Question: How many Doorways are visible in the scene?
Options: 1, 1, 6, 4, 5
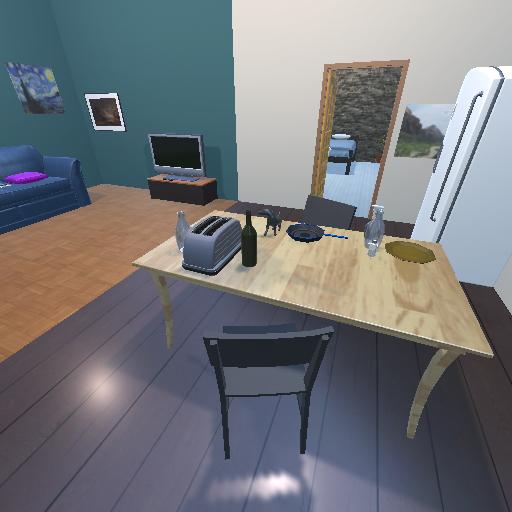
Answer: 1